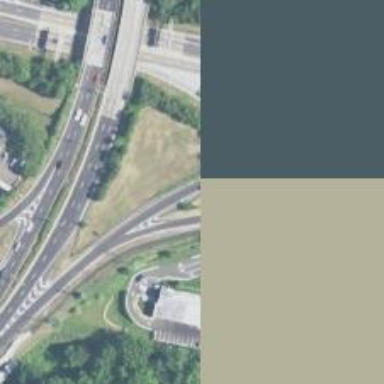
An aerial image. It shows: Trunk link highway.